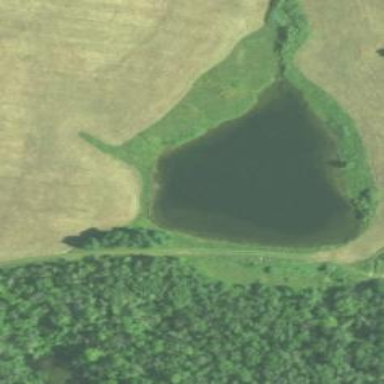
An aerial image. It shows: Peaceful pond surrounded by nature.